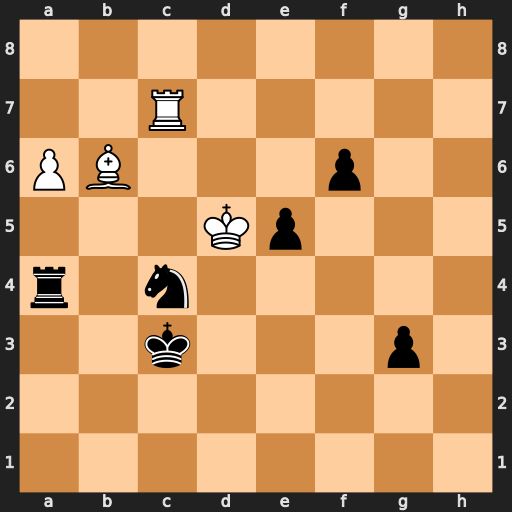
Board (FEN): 8/2R5/PB3p2/3Kp3/r1n5/2k3p1/8/8
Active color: w
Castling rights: -
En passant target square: -
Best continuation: a7 Kb3 Rxc4 Rxc4 a8=Q